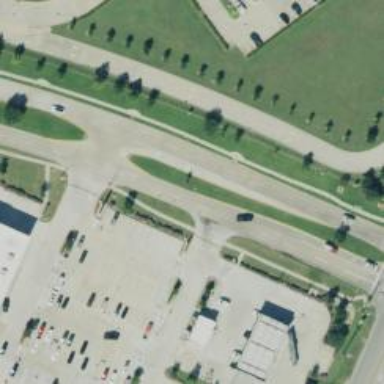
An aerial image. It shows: Secondary road.